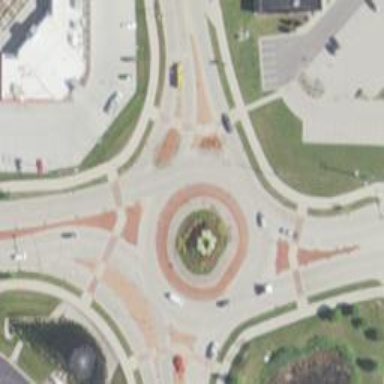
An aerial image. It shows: Secondary road around roundabout.